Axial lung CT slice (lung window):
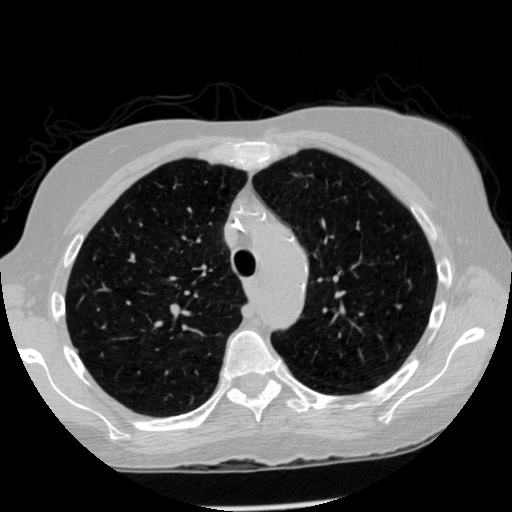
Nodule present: no